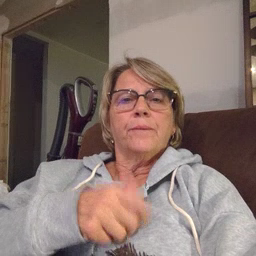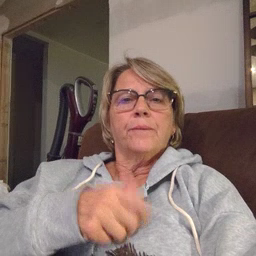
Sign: donkey